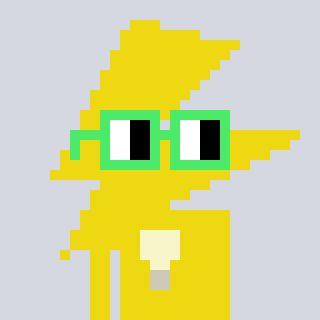
a pixel art character with square light green glasses, a lightning bolt-shaped head and a yellow-colored body on a cool background